Field crop: maize
Growth stage: 2
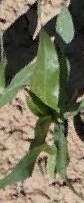
Species: maize